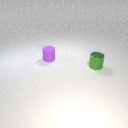
small purple rubber cylinder behind small green metal cylinder